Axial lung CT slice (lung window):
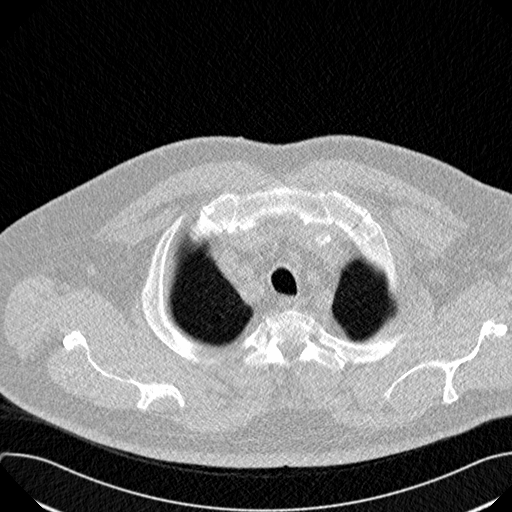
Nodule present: no